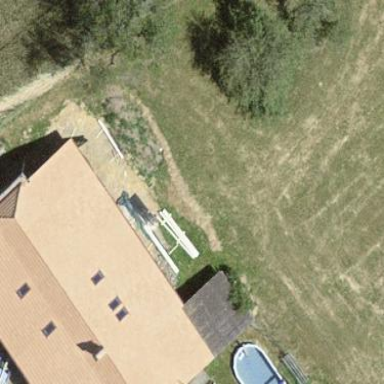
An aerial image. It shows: Farm building.